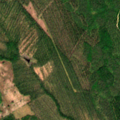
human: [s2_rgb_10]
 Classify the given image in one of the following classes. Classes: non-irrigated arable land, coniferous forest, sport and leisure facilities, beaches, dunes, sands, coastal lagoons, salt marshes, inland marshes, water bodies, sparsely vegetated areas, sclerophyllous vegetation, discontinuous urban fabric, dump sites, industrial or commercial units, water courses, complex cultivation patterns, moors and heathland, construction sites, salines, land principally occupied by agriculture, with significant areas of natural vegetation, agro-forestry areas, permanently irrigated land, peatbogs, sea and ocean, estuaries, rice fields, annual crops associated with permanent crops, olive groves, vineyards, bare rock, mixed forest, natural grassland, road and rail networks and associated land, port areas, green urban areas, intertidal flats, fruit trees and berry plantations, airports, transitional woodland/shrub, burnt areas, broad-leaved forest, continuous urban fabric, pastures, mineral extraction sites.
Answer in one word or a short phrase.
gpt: coniferous forest, mixed forest, transitional woodland/shrub